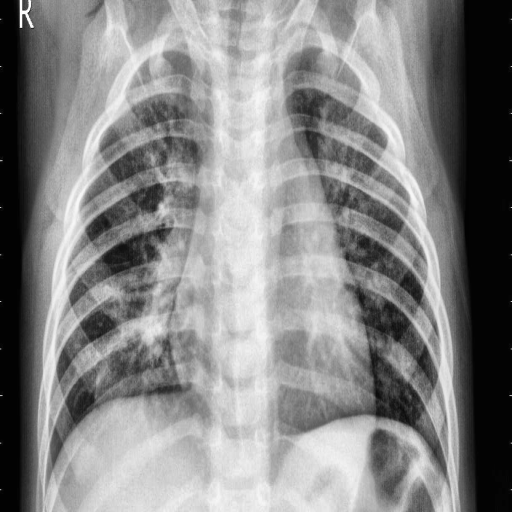
Finding: PNEUMONIA